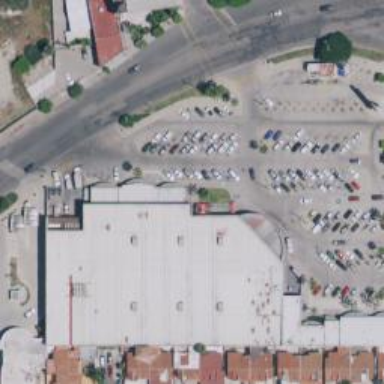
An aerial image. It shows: Supermarket.